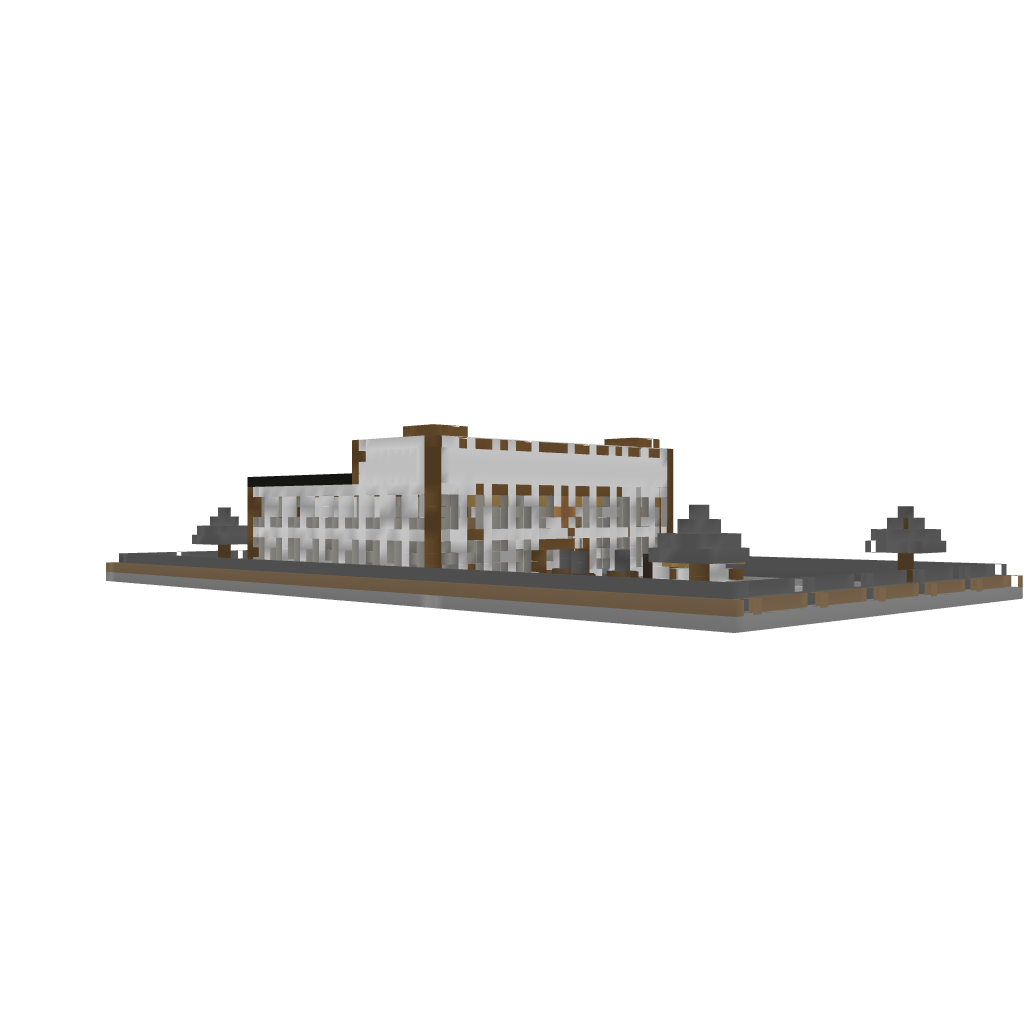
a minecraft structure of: Iron Mansion